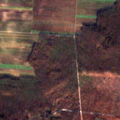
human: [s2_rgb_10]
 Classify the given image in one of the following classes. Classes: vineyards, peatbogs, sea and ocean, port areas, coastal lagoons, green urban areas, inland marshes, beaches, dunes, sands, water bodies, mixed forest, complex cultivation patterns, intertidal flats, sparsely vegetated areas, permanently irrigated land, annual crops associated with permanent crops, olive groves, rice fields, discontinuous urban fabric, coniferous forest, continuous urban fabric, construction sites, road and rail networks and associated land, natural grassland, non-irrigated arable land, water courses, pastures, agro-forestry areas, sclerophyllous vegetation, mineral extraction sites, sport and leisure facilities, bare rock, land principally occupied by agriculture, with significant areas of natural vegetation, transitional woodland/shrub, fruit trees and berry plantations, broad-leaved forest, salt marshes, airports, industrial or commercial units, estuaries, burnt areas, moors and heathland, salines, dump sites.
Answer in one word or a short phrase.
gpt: non-irrigated arable land, broad-leaved forest, transitional woodland/shrub